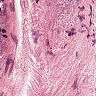
Metastatic tissue present: no